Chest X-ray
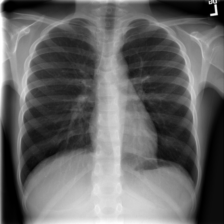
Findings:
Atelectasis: negative
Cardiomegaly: negative
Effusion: negative
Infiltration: negative
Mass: negative
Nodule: negative
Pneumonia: negative
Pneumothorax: negative
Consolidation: negative
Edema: negative
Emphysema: negative
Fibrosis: negative
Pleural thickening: negative
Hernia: negative